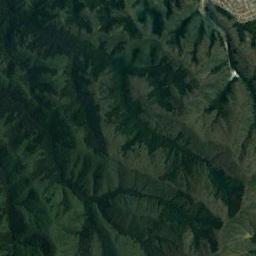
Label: mountain